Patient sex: F
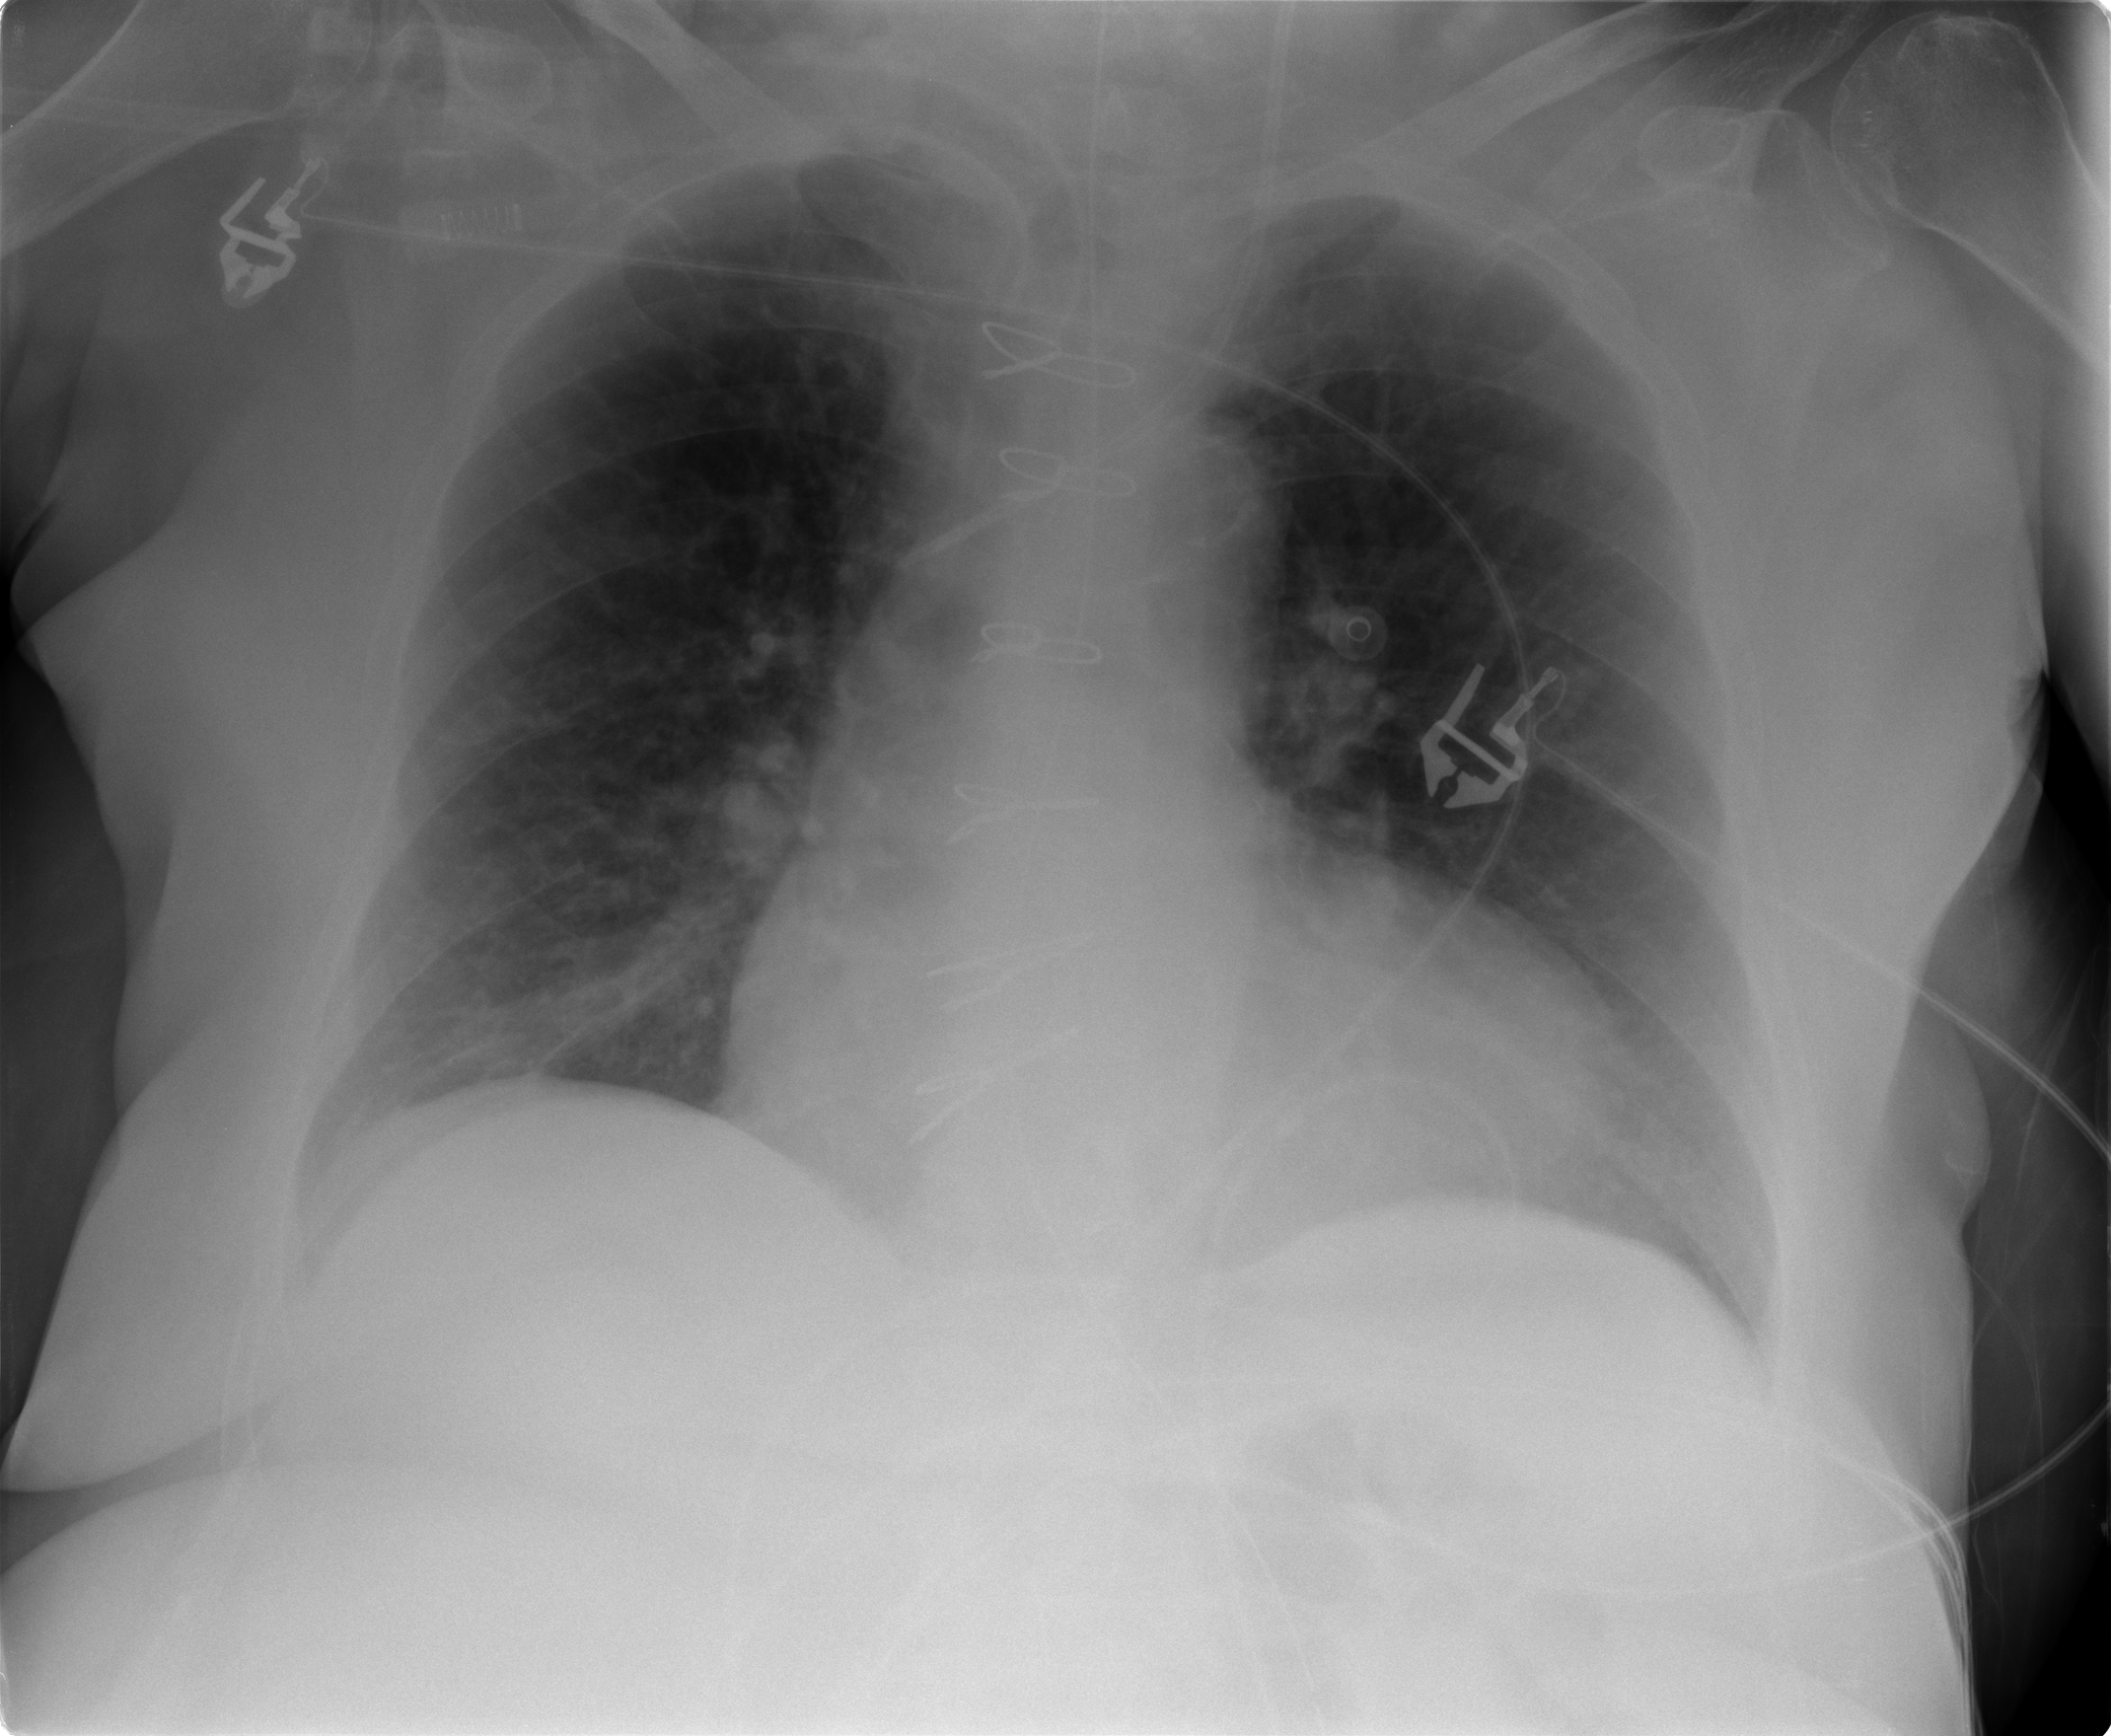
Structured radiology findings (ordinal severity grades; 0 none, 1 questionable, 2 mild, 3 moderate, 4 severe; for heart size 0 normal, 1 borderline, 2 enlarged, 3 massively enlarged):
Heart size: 2
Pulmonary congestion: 1
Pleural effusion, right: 0
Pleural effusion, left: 0
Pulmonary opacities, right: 0
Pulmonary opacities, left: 0
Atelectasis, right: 2
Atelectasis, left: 0